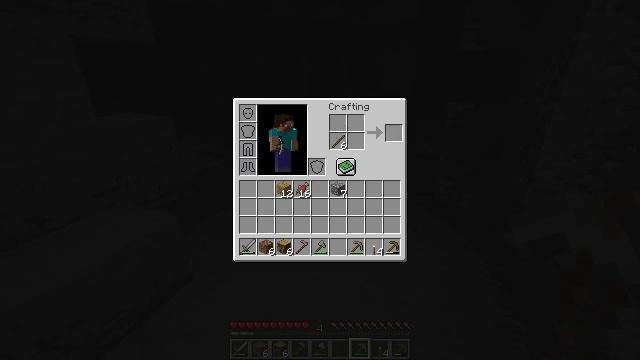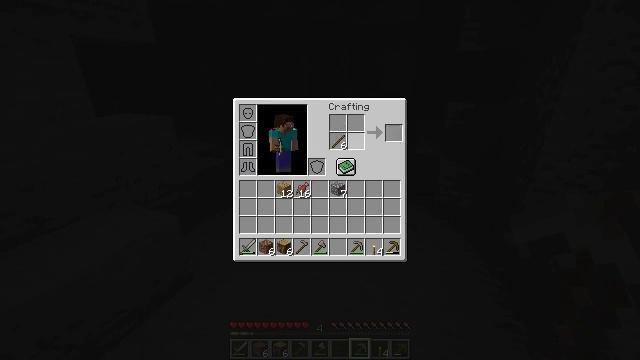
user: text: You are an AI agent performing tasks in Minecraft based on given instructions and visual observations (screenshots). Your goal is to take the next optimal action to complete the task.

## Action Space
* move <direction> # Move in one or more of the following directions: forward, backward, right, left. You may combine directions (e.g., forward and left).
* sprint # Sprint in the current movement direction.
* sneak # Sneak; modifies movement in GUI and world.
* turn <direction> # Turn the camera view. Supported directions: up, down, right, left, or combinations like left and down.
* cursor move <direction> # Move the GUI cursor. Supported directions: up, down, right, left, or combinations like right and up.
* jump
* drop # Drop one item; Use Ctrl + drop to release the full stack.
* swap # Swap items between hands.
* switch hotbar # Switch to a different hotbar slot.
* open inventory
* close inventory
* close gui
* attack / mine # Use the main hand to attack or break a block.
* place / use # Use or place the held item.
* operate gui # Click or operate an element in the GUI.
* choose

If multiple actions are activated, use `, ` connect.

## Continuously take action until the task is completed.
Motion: motion action
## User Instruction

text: Interact with the crafting table to make a torch.
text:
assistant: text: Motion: sneak, cursor move left
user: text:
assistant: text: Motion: sneak